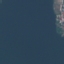
Land use / land cover: SeaLake